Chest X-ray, PA view. Patient: 53 years old, sex M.
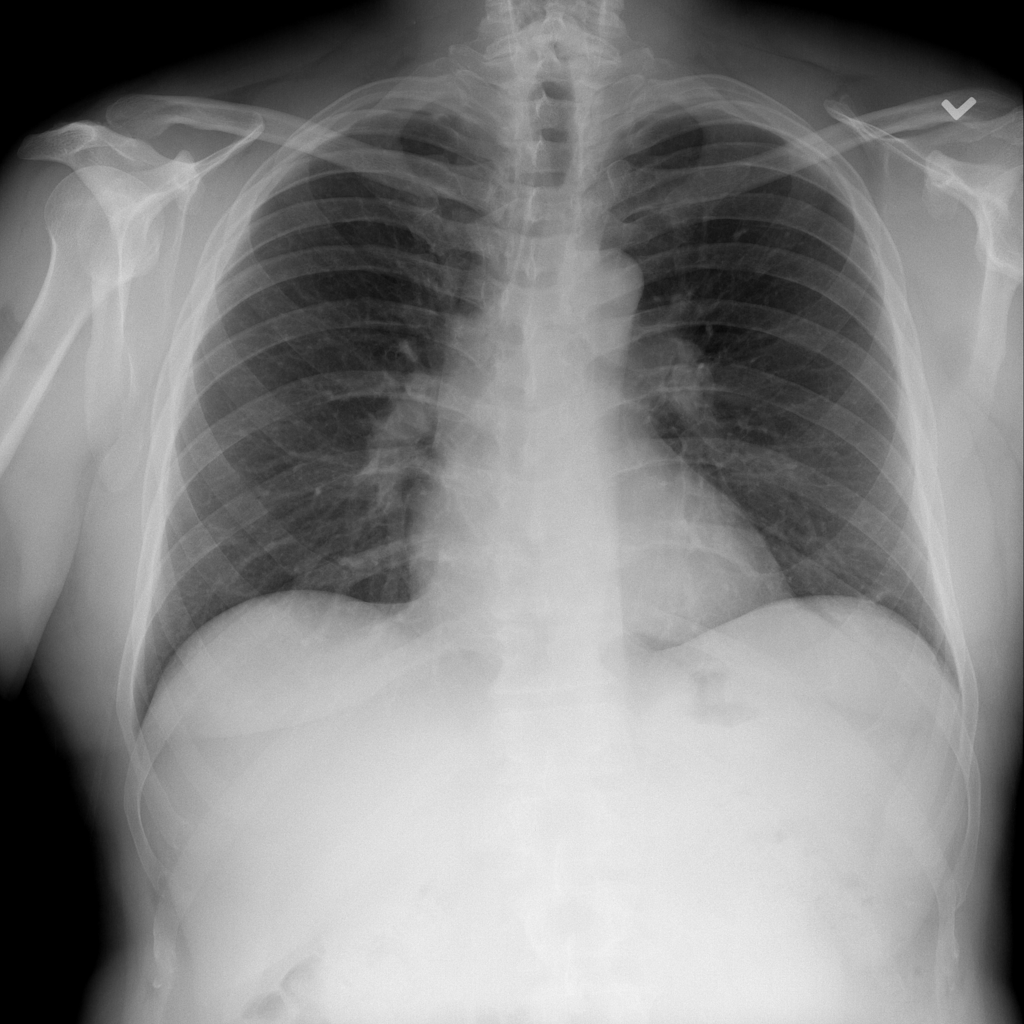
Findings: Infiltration